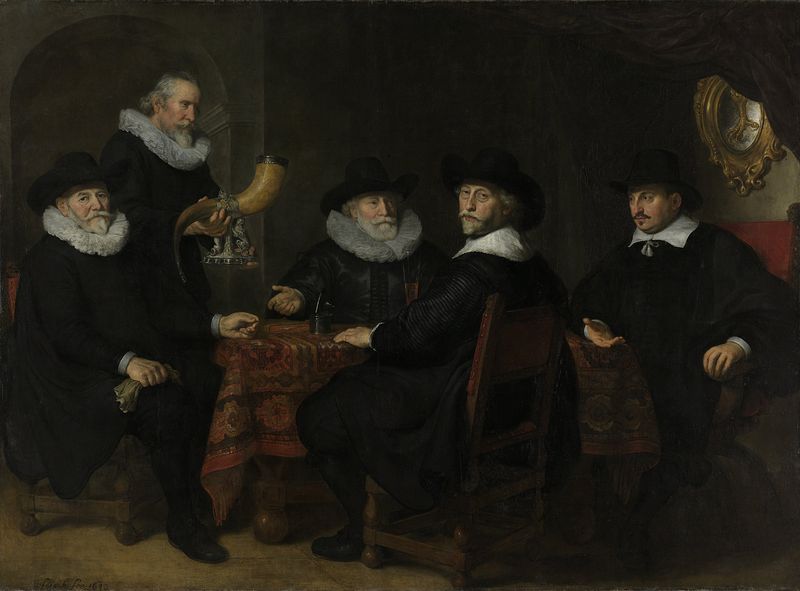
Titel: De overlieden van de Kloveniersdoelen
Künstler: Govert Flinck
Standort: Amsterdam
Institution: Rijksmuseum
Schlagwörter: dunkel, mann, handschuh, holz, hut, hüte, männer, raum, schwarz, stuhl, tisch, ölbild, rot, ornament, teppich, bart, kleidung, kragen, rembrandt, bild, halskrause, holland, horn, hände, tischdecke, trinkhorn, vorhang, kelch, schuhe, holzboden, becher, beruf, wappen, rembrand, zusammen, bild mit #adlerfuß